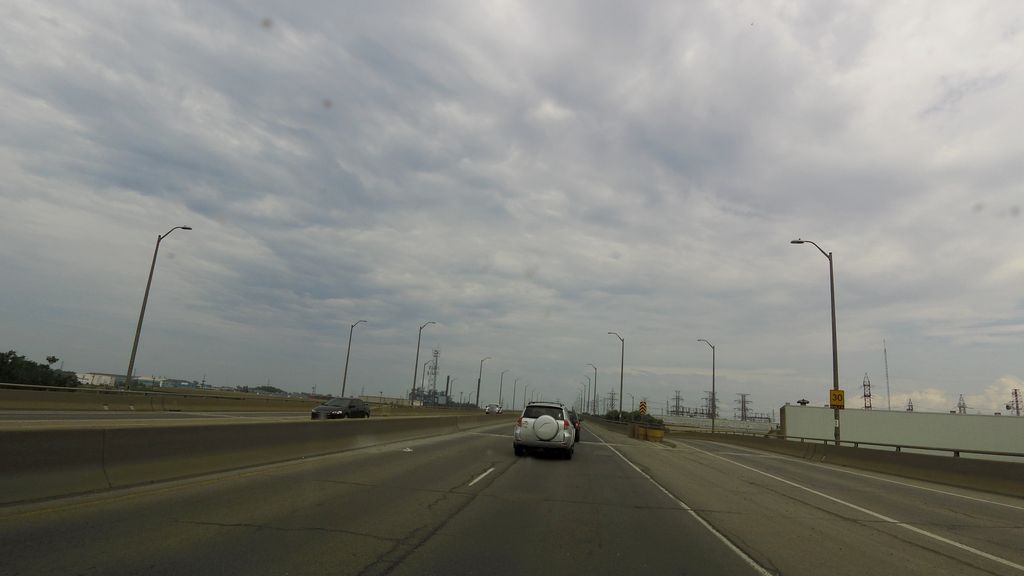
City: hamilton